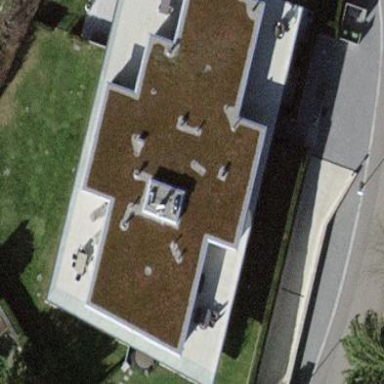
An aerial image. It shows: View of roof of building.